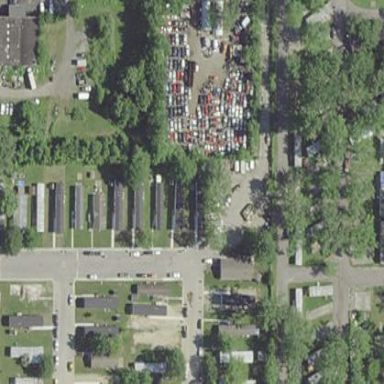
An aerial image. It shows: Scrap yard located in industrial area.